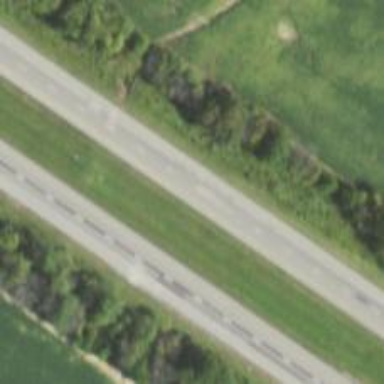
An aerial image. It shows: Asphalt motorway.